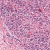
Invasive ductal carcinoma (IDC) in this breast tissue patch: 1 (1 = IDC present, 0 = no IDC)